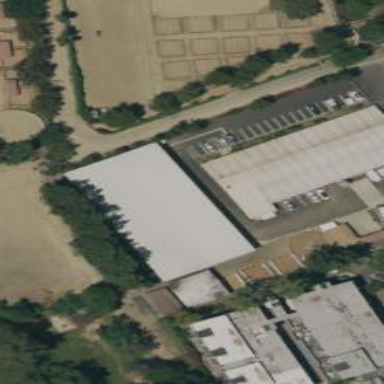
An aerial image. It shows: View of roof of building.